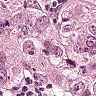
Metastatic tissue present: yes